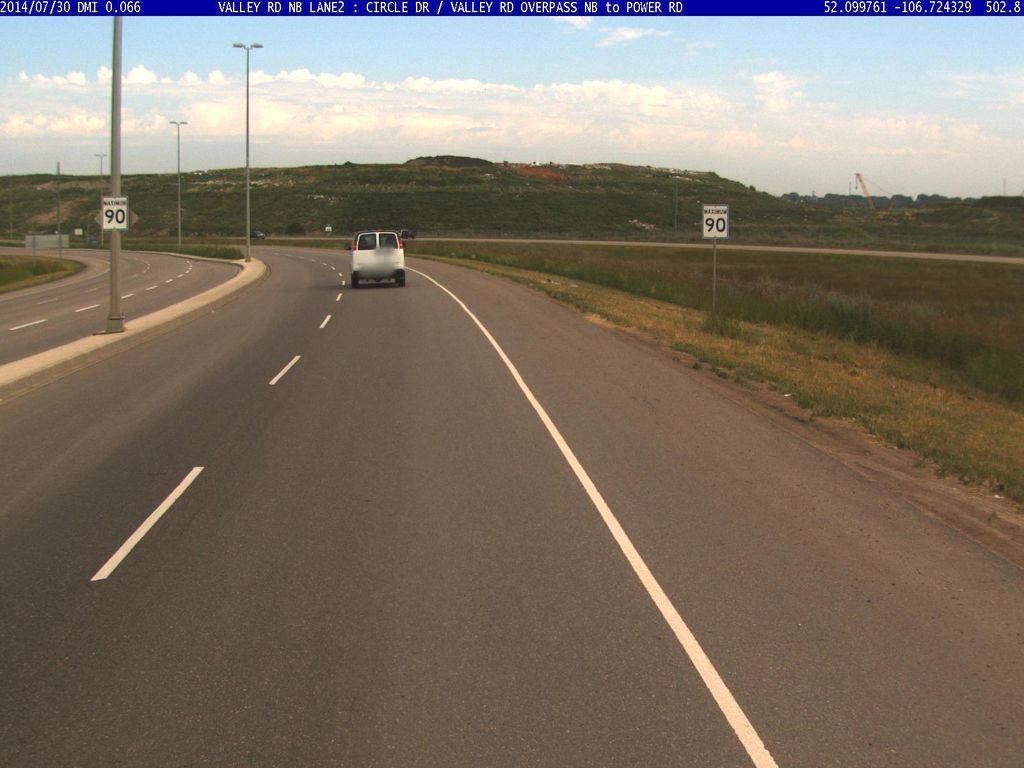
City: saskatoon